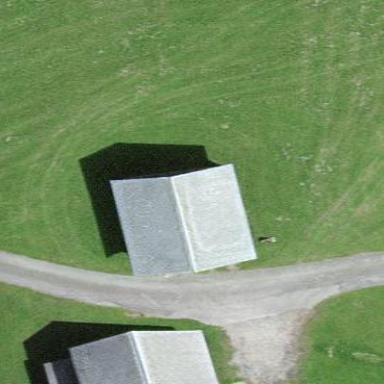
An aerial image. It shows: Farm auxiliary building with gabled roof.